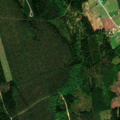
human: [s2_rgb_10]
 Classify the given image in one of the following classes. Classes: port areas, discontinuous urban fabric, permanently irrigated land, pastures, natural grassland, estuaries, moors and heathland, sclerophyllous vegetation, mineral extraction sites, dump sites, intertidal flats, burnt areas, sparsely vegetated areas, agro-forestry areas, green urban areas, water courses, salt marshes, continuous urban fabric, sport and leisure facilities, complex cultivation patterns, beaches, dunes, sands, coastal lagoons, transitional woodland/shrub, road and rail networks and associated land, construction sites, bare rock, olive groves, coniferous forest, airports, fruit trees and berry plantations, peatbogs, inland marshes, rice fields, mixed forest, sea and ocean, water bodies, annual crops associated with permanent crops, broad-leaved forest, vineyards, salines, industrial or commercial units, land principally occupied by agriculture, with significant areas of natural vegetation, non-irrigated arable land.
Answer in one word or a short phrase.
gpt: non-irrigated arable land, coniferous forest, mixed forest